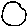
Label: circle